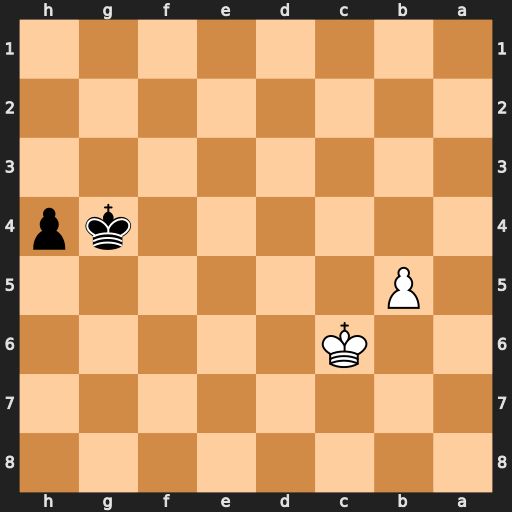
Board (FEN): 8/8/2K5/1P6/6kp/8/8/8
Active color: b
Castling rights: -
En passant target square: -
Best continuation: h3 Kc7 h2 b6 h1=Q